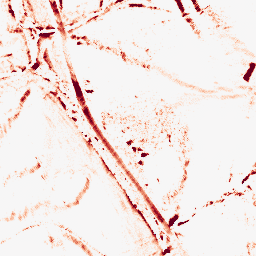
Category: morphological
Decomposition family: morphological_diamond
Decomposition parameters: operation: opening
radius: 5
Upsampling method: quintic
Upsampling parameters: scale: 4
Upsampling scale: 4